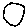
Label: circle